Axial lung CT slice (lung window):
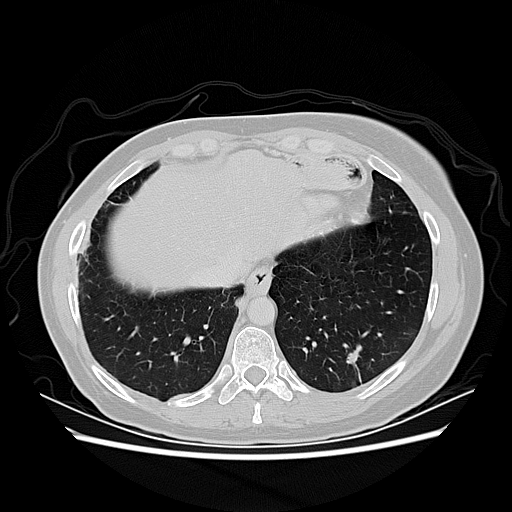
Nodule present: yes
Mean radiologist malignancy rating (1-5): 3.75